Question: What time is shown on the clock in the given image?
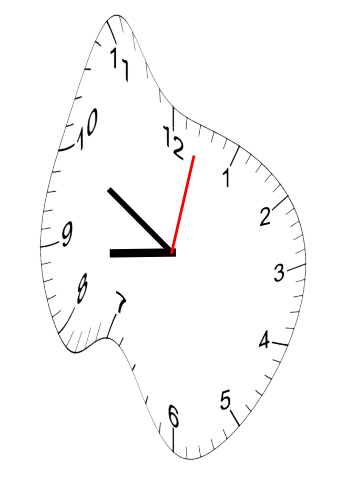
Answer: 08:50:02